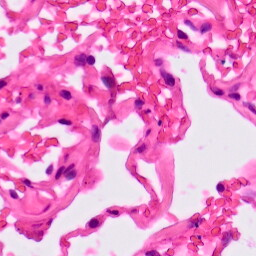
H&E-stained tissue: Lung